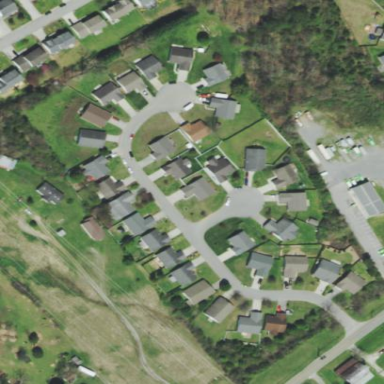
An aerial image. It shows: This residential area consists of single-family homes.